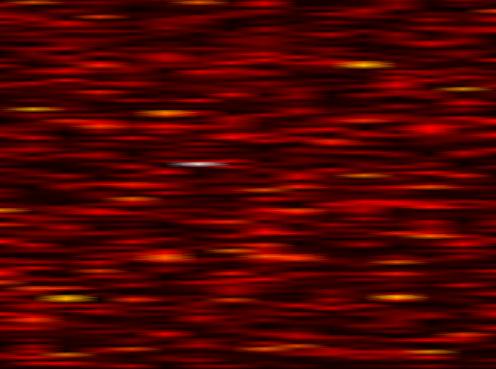
Label: UFMC